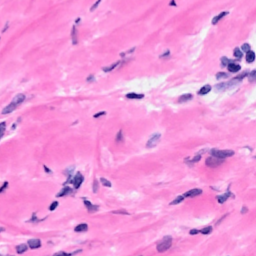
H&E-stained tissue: Breast